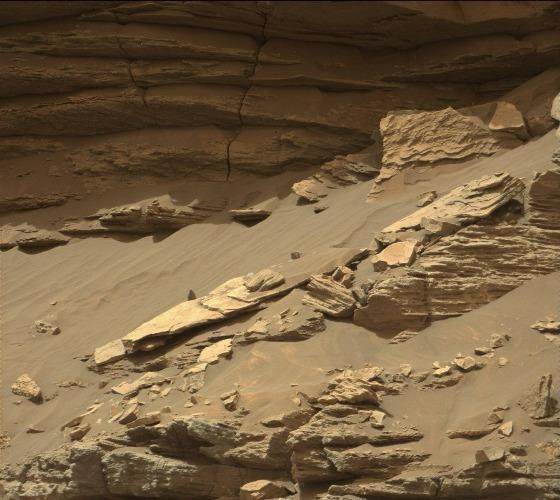
Terrain classes present: Bedrock, Gravel / Sand / Soil, Rock, Shadow